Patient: sex M, age 64
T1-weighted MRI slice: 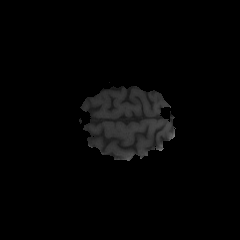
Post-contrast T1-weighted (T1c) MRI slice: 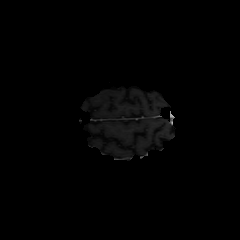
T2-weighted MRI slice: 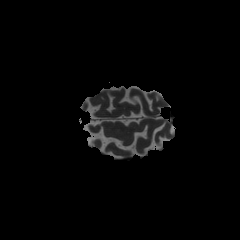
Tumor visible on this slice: no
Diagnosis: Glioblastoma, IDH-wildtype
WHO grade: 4